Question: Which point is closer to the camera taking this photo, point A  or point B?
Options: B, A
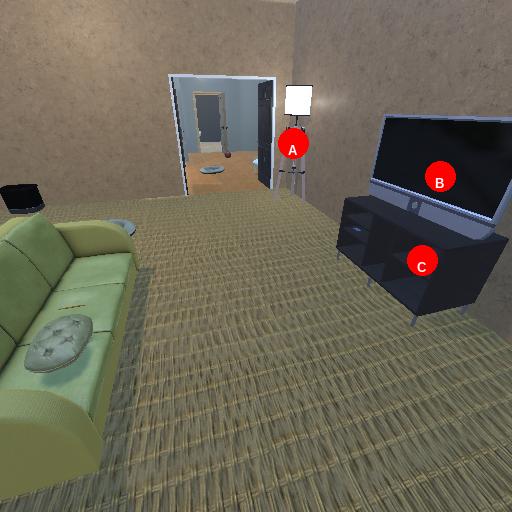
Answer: B